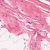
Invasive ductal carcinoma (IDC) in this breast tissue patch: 0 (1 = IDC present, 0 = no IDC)